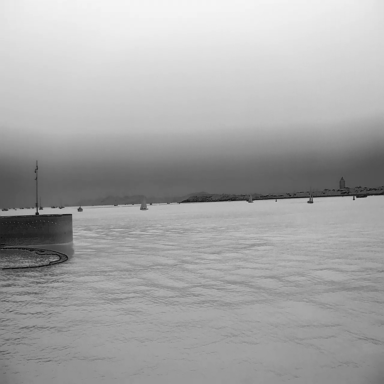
There are eight objects shown in the infrared image, including four sailboats, three bulk_carriers, and a container_ship.